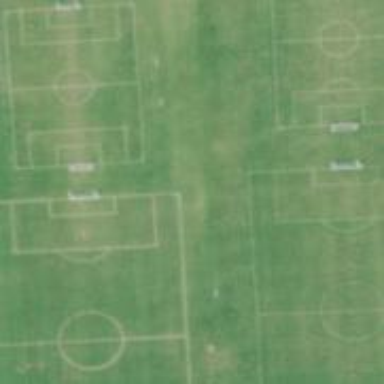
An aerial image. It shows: Soccer pitch for leisure land activities.